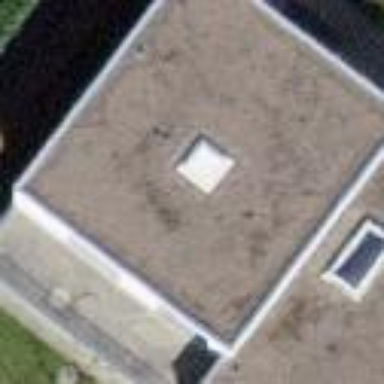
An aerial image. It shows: Simple house.